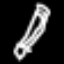
Label: pencil